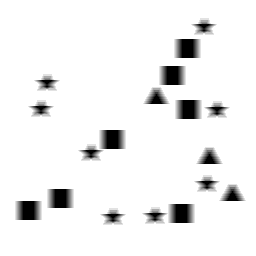
Squares: 7
Triangles: 3
Stars: 8
Total shapes: 18